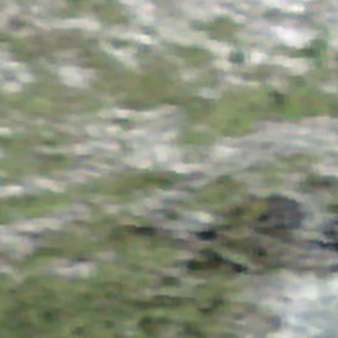
Label: other